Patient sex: F
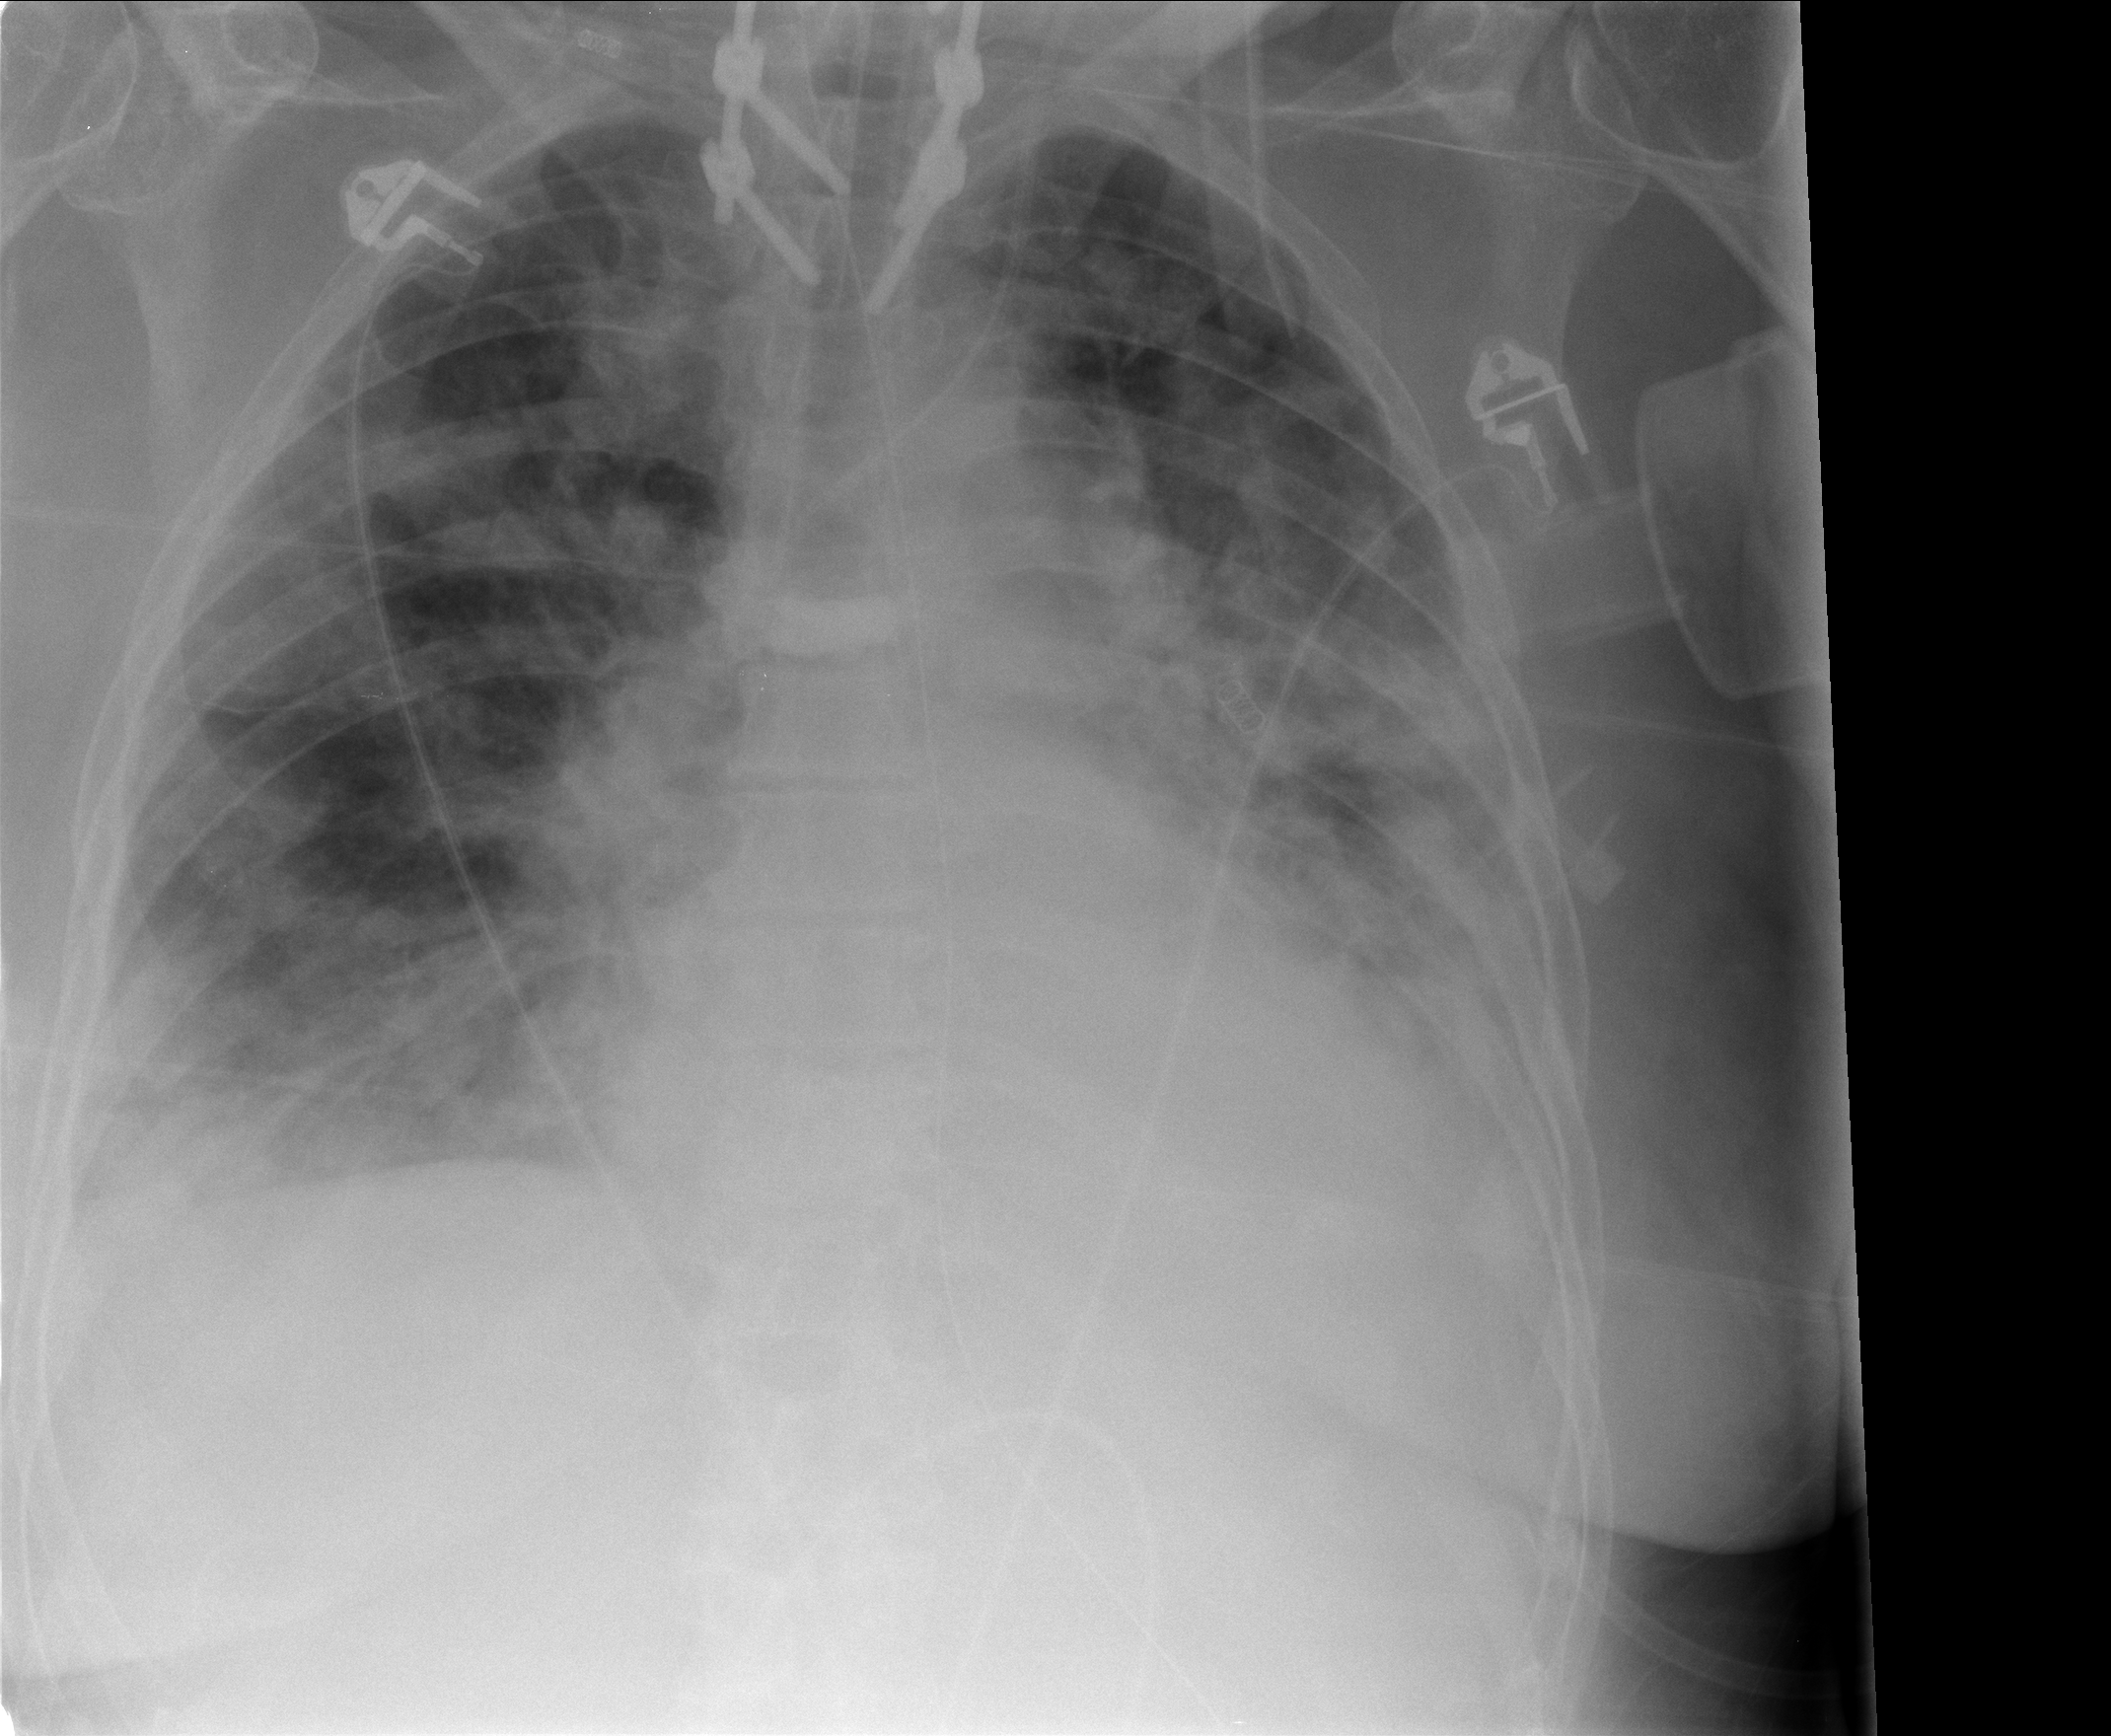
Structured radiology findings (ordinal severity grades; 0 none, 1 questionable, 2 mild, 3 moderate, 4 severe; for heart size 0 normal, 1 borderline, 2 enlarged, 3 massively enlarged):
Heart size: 1
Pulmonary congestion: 0
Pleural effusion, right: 0
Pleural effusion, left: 0
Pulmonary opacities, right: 3
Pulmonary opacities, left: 3
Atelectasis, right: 2
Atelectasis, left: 2